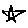
Label: star